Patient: sex F, age 67
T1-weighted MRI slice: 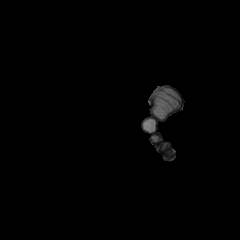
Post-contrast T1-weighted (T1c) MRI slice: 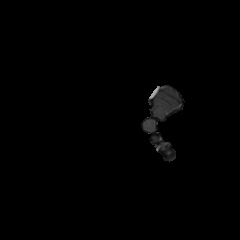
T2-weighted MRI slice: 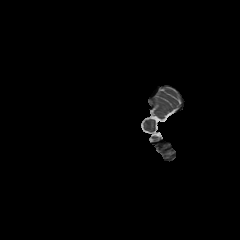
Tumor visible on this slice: no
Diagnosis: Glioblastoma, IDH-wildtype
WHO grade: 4